Question: After I publishing my website and run it from IIS, I face a problem.
""
I used Umbraco version 4.11.1

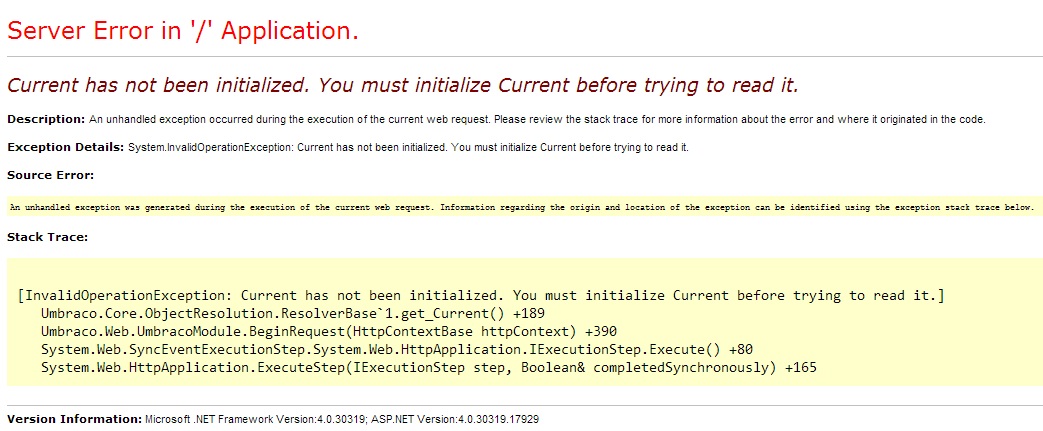
Answer: You have possibly have DLLs in the live bin folder that shouldn't be there. Delete the bin folder and replace with the upgraded bin folder. It is more than likely the global DLL causing the issue.